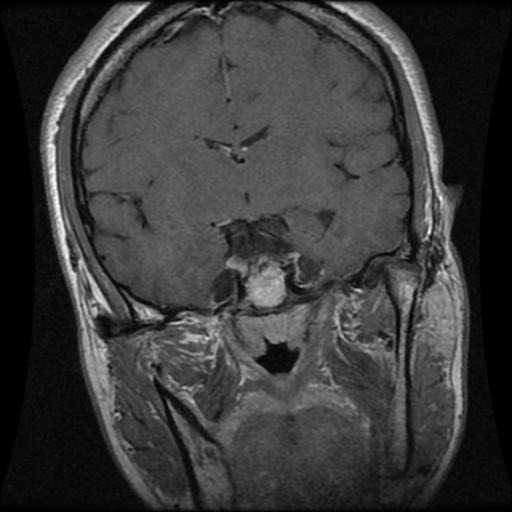
Label: pituitary